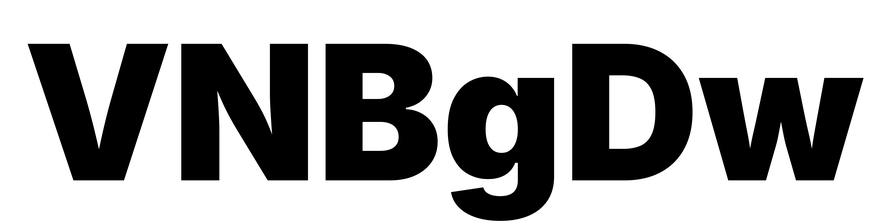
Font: Inter_Black